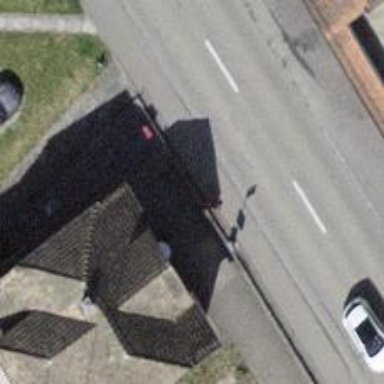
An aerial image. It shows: Bus stop with platform for public transport.